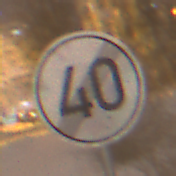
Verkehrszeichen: EndeGeschwindigkeit40
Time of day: Night
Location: Outdoor (Urban)
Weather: Overcast
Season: Winter
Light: Artificial